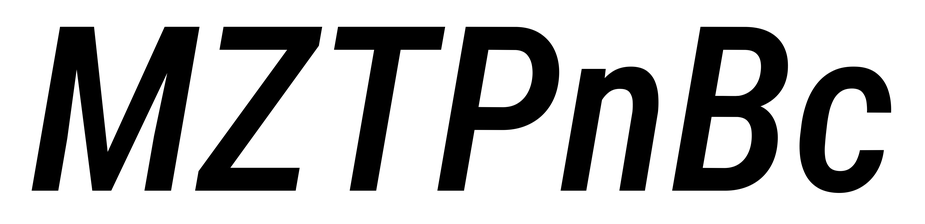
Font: Roboto-Italic_Condensed_Medium_Italic